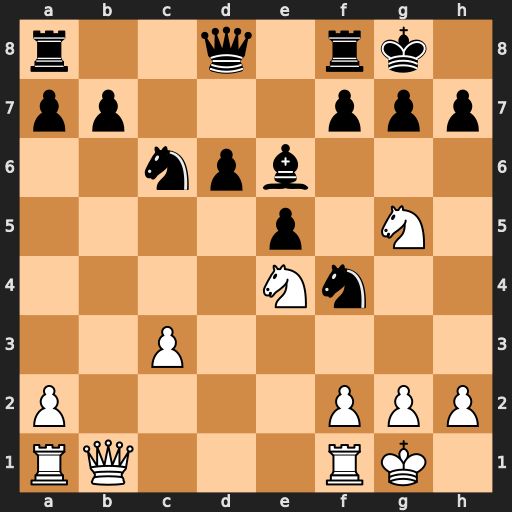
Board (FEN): r2q1rk1/pp3ppp/2npb3/4p1N1/4Nn2/2P5/P4PPP/RQ3RK1
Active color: w
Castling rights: -
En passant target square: -
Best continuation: Nf6+ gxf6 Qxh7#